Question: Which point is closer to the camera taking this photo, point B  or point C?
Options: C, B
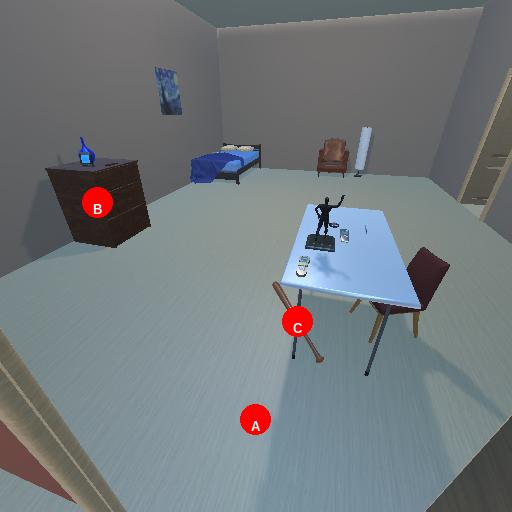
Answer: C